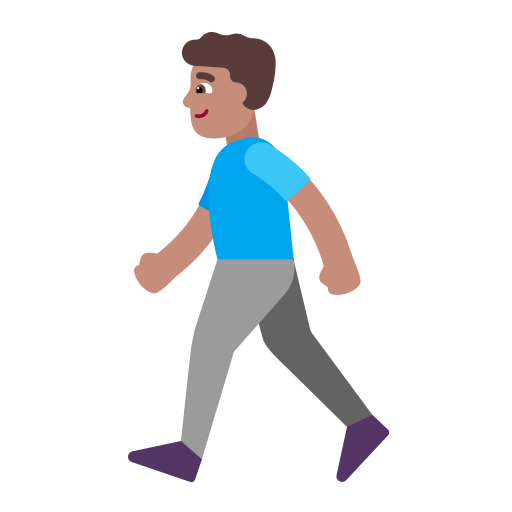
man walking flat